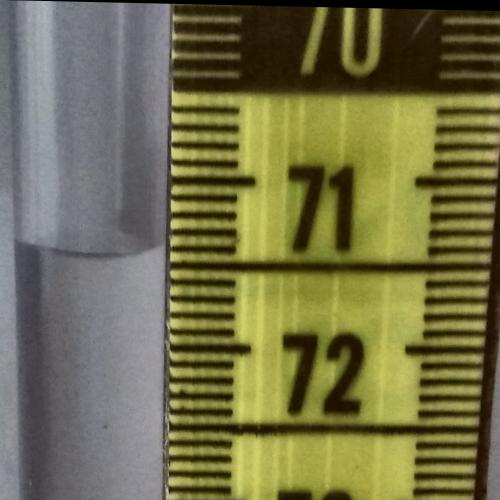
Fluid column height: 71.4 cm